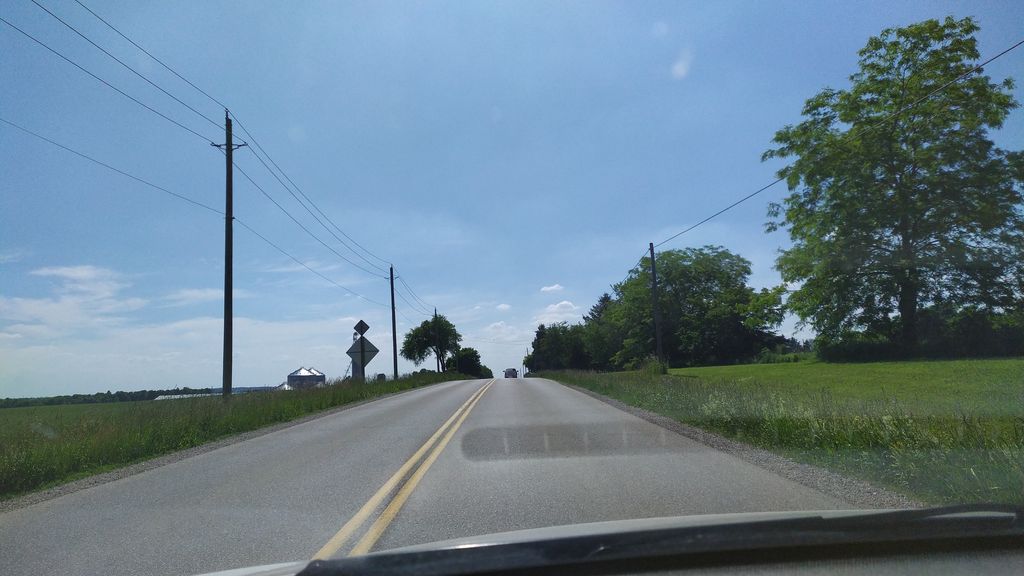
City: kitchener-waterloo